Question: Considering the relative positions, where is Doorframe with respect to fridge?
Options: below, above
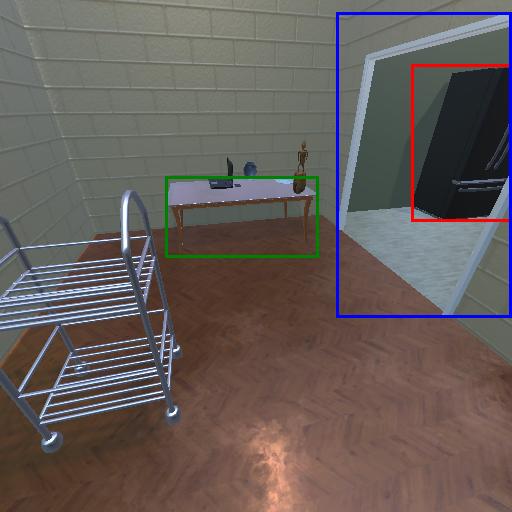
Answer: below